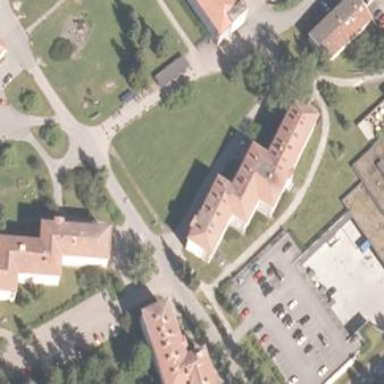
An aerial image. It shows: Building that serves as nursing home.